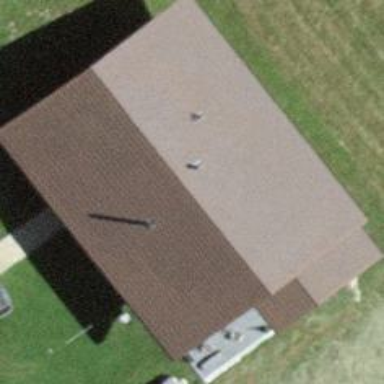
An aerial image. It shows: Gabled building with roof made of roof tiles.